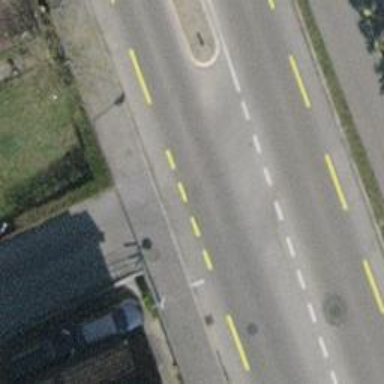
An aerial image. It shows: Unmarked road crossing.